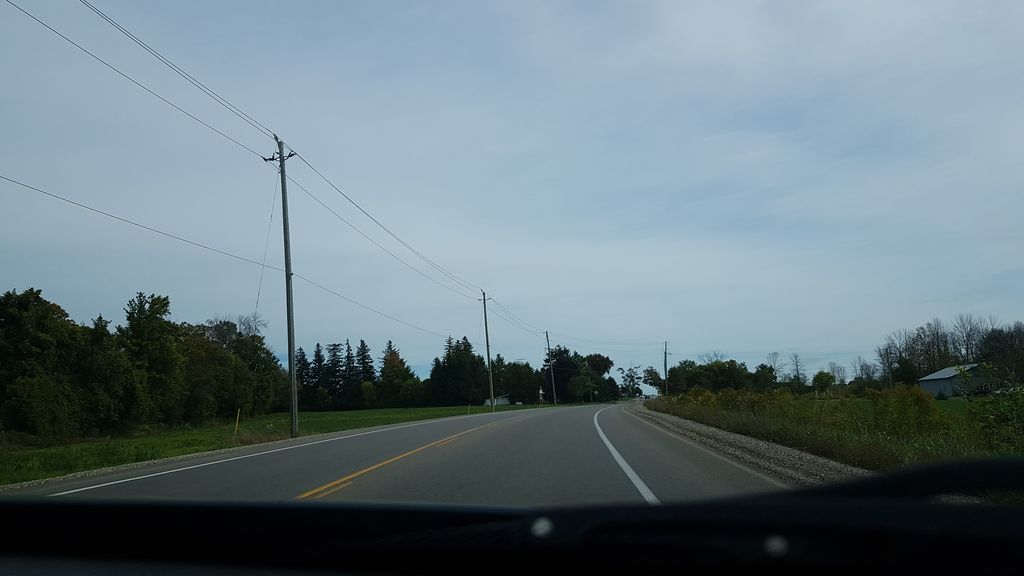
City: kitchener-waterloo